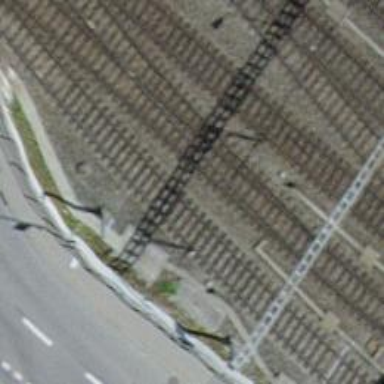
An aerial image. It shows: Railway siding with one electrified track and contact line.